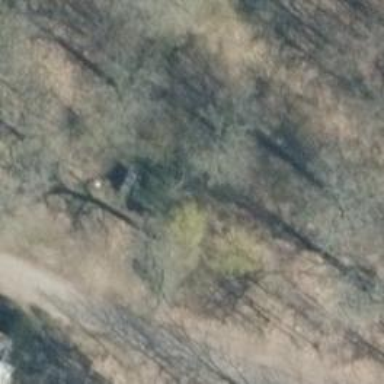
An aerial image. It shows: Picnic shelter providing place for individuals to seek refuge.